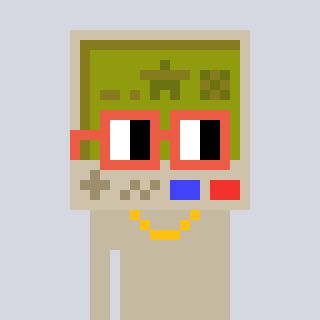
a pixel art character with square orange glasses, a gameboy-shaped head and a bege-colored body on a cool background